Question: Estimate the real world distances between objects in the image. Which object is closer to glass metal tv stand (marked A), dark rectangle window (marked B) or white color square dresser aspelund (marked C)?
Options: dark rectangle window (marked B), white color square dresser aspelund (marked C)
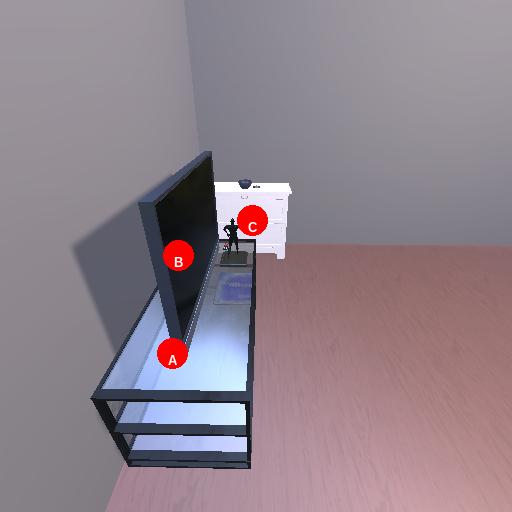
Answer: dark rectangle window (marked B)